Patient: sex M, age 36
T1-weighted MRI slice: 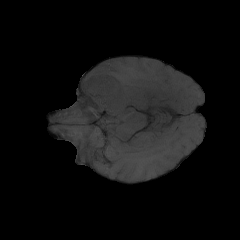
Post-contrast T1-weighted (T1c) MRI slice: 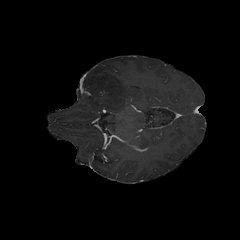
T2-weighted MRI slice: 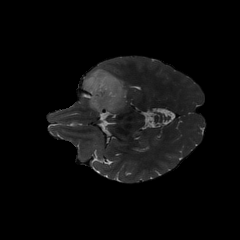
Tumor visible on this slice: yes
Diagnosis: Glioblastoma, IDH-wildtype
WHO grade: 4